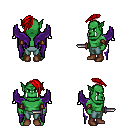
a pixel art fantasy rpg character, male body template, orc, green skin, purple wings, teal pants, red long mohawk hairstyle, cloth bracers, brown shoes, dagger, four views (front, back, left, right), 2x2 character sprite sheet, small pixel art, hard edges, no anti-aliasing